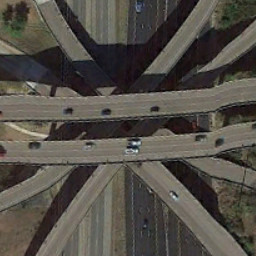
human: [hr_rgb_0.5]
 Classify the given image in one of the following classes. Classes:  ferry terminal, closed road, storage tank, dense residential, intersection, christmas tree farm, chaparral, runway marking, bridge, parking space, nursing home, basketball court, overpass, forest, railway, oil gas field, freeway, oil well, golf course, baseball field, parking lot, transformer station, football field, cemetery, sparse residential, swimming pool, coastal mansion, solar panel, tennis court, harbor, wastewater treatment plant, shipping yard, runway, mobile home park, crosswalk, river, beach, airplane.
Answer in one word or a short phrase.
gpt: overpass